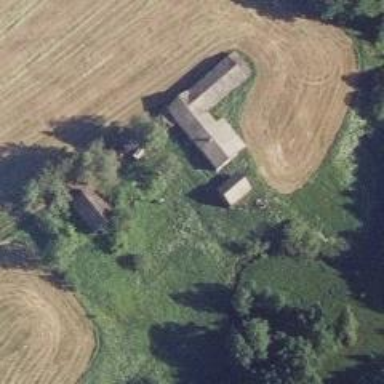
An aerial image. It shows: Farm.